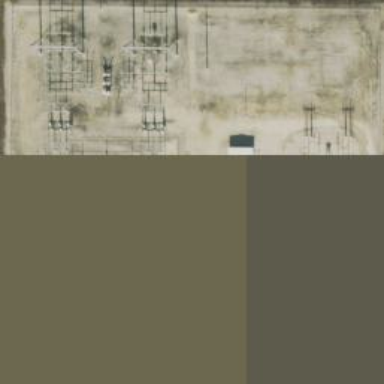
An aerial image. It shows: Fenced power substation at the transmission level.